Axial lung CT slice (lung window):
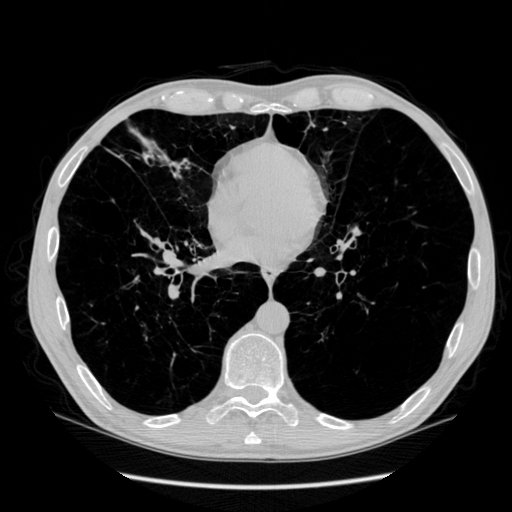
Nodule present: no